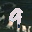
Label: 9